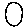
Label: circle